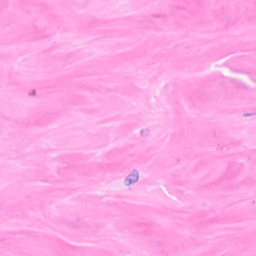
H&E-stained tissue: Breast